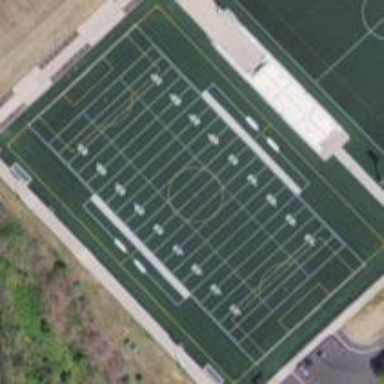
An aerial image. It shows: Multi-sport pitch with artificial turf.